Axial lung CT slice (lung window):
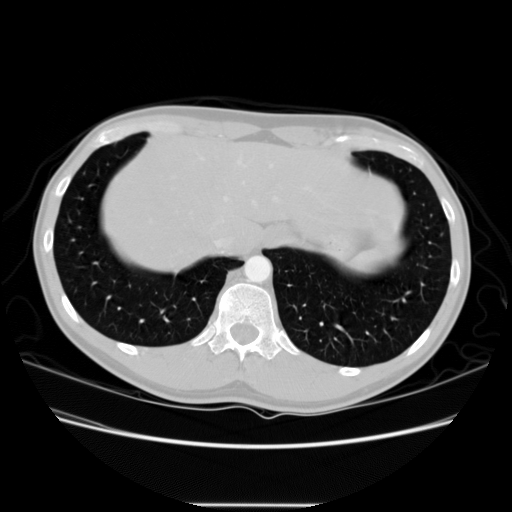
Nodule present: no